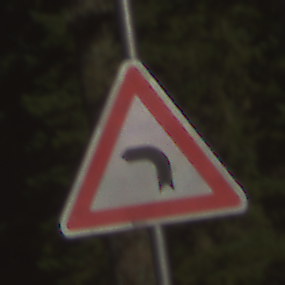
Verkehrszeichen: KurveLinks
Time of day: MorningAfternoon
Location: Outdoor (Nature)
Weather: Clear
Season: Winter
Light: Natural